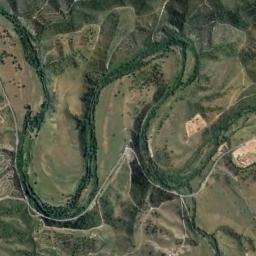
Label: river